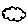
Label: cloud